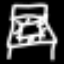
Label: chair